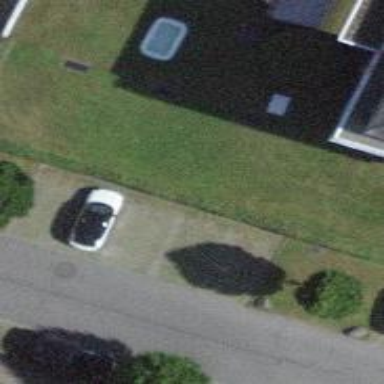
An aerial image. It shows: Street-side parking area.